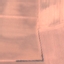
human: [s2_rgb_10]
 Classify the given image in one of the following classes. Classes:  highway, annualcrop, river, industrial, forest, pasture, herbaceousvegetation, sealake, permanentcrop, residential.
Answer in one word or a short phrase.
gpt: AnnualCrop